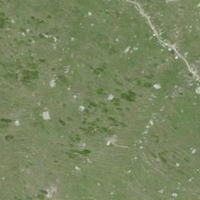
EUNIS habitat code: 26
Species observed at this site:
Phoenicurus ochruros